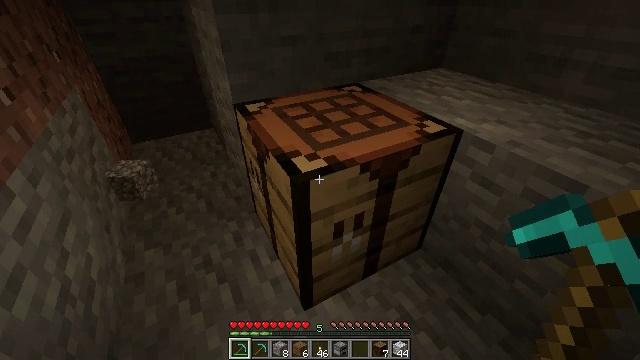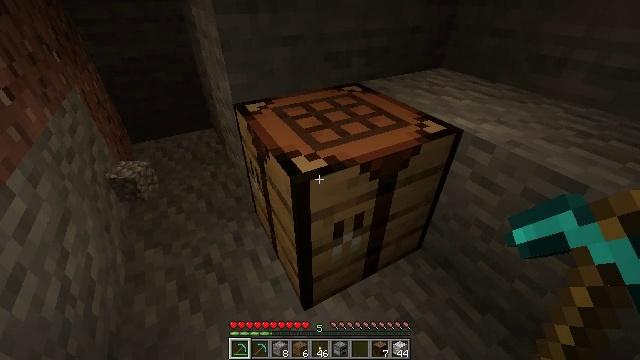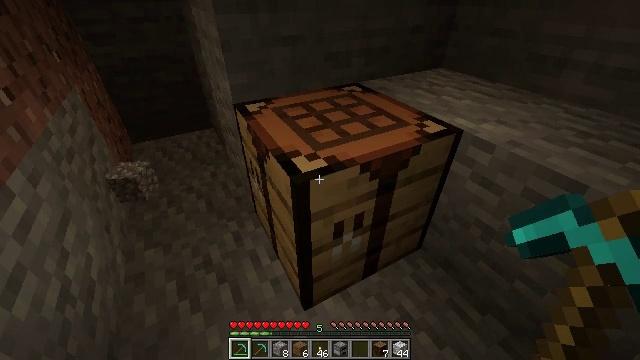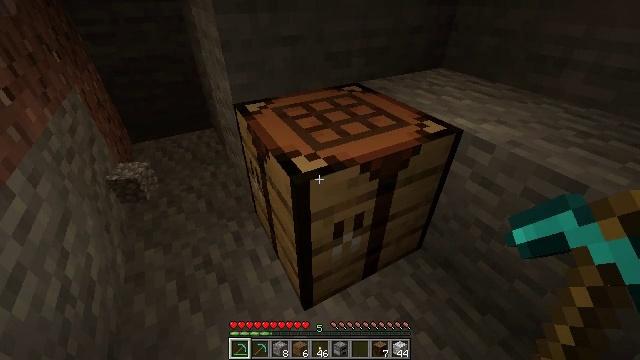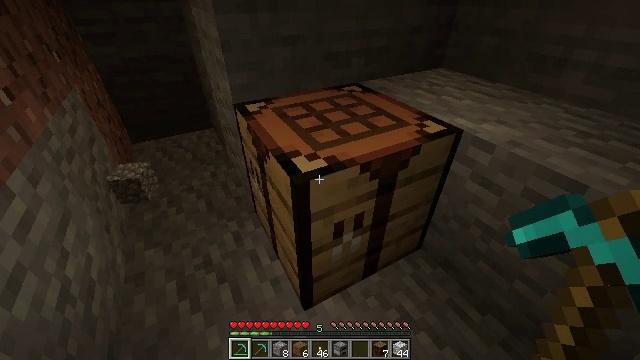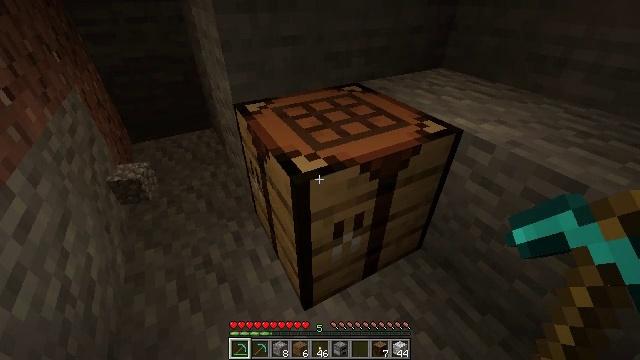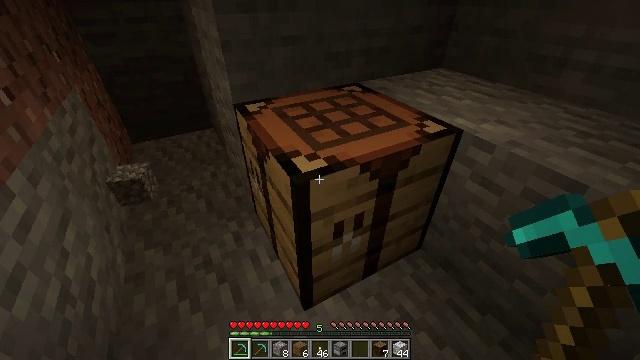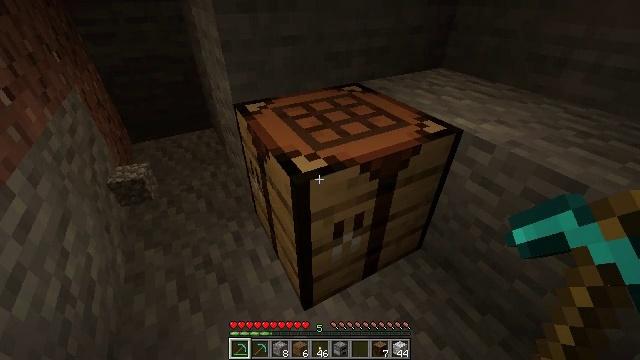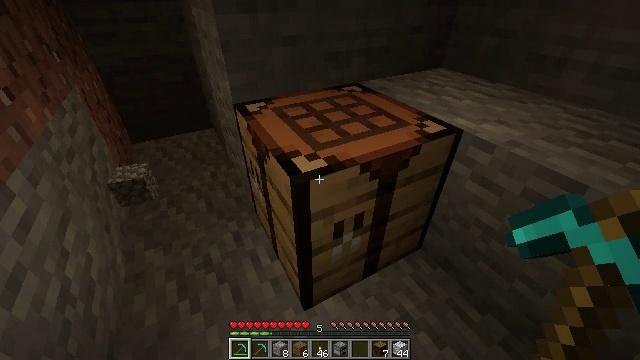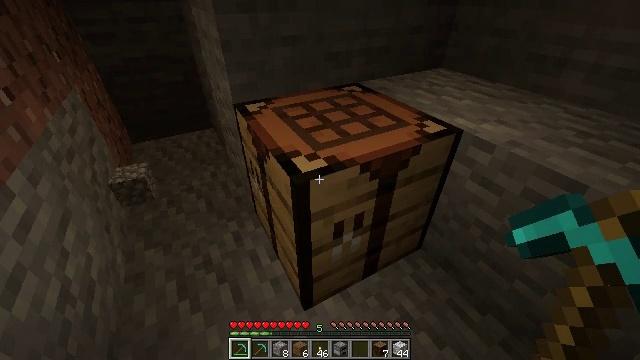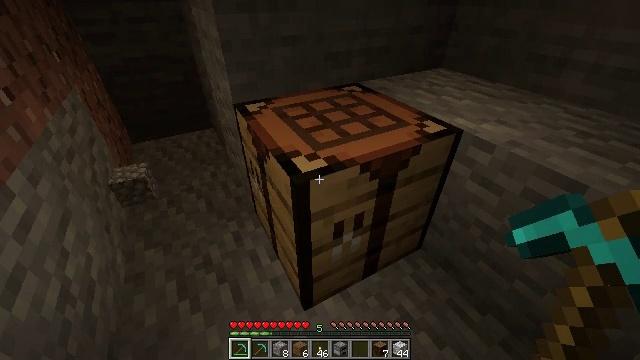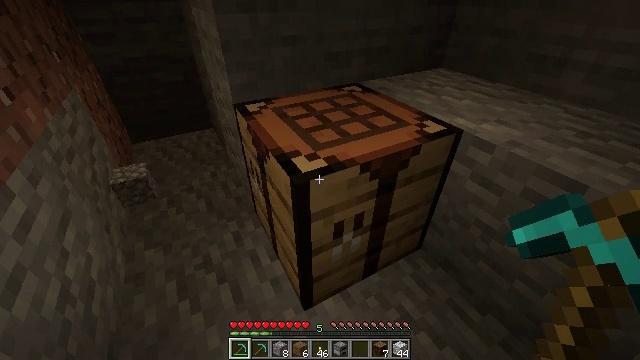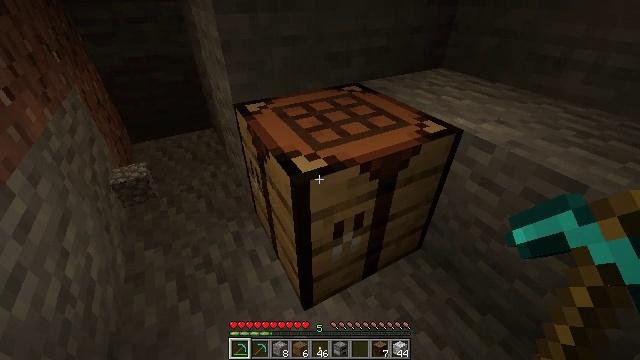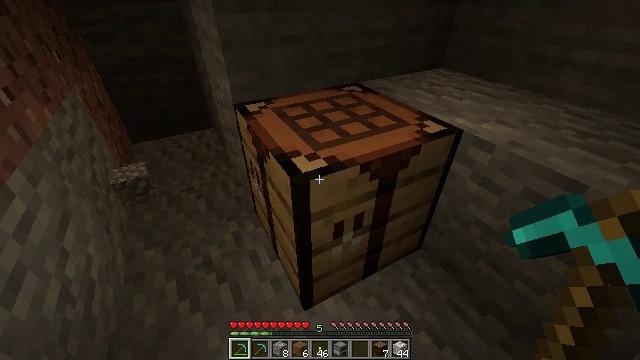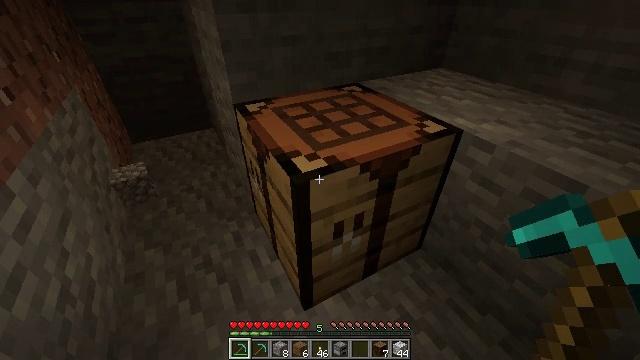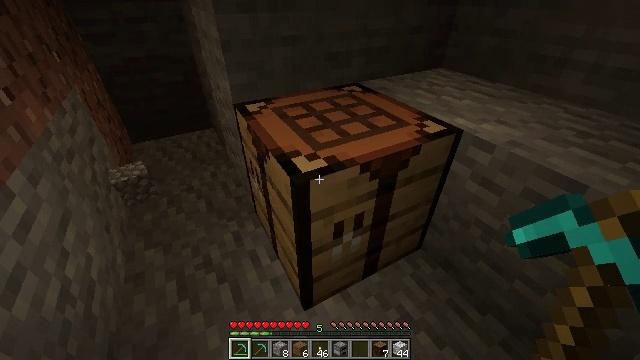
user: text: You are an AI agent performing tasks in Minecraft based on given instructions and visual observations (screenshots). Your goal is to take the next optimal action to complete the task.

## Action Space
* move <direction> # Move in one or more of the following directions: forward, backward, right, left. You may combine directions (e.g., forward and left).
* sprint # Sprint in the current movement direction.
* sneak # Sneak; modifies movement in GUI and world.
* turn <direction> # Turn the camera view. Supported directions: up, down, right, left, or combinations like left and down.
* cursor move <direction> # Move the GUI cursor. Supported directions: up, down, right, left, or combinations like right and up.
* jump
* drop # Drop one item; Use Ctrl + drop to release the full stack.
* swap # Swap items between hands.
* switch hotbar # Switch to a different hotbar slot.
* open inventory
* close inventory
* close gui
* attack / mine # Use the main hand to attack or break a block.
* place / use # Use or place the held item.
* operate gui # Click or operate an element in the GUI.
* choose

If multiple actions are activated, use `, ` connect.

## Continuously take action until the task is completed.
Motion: motion action
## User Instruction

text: Mine block crafting table.
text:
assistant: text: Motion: no_op
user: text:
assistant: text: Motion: no_op
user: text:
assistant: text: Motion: no_op
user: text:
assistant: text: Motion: no_op
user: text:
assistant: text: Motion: no_op
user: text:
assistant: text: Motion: no_op
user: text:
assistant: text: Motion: no_op
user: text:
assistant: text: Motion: no_op
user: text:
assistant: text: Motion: no_op
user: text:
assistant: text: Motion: no_op
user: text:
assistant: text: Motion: no_op
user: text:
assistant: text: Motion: no_op
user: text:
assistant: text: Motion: no_op
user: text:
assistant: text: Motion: no_op
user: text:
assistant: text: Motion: no_op
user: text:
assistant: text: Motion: no_op
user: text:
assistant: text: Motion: no_op
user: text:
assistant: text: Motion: no_op
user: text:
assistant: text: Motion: no_op
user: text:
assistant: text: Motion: no_op
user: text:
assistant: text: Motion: no_op
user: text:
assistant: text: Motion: no_op
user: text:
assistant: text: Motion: no_op
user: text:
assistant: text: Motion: no_op
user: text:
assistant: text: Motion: no_op
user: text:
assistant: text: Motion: no_op
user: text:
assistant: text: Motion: no_op
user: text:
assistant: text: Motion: no_op
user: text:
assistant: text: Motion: no_op
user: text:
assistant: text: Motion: no_op